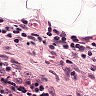
Metastatic tissue present: no